Как показано на рисунке, две больших металлических пластины и расположены вертикально и параллельно друг другу, расстояние между ними $d$. К пластинам приложено постоянное напряжение $U$. Мячик для настольного тенниса массой $m$ с металлическим покрытием подвешен между пластинами. Мячик слегка толкают в направлении, перпендикулярном пластинам. После столкновения с одной пластиной мячик возвращается, затем сталкивается с другой и т.д. Считайте, что столкновения шарика с пластинами неупругие с коэффициентом восстановления (отношением модулей скорости мячика после столкновения и до него) $e$, а время контакта между шариком и пластинами очень мало, однако его достаточно для установления статического равновесия. В состоянии электростатического равновесия заряд $q$ на пластинах связан с приложенным к ним напряжением как $q=C_0U$, где $C_0$ — константа. Размеры мячика много меньше расстояния между пластинами, а заряд на нём не влияет на распределение зарядов на пластинах. Нить, на которой подвешен мячик, достаточно длинная, поэтому можно считать, что скорость мячика всегда направлена по горизонтали. Кинетической энергией при первом столкновении и сопротивлением воздуха можно пренебречь.
Найдите максимальное значение кинетической энергии шарика $E_{kmax}$ в процессе дальнейшего движения.
Найдите среднее значение тока $I$ через электрическую цепь через достаточно долгое время.
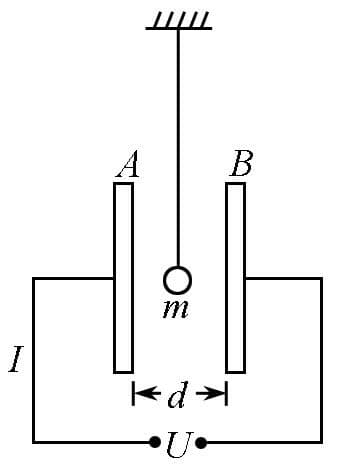
Найдите максимальное значение кинетической энергии шарика $E_{kmax}$ в процессе дальнейшего движения.
Ответ: \[E_{k\ max}=\frac{C_0U^2}{1-e^2}.\]

Найдите среднее значение тока $I$ через электрическую цепь через достаточно долгое время.
Ответ: \[I=\frac{C_0U^2}{d}\sqrt{\frac{1+e}{1-e}\frac{C_0}{2m}}.\]
Темы:
T, Конденсатор, Электростатика, Китайские, Электродинамика